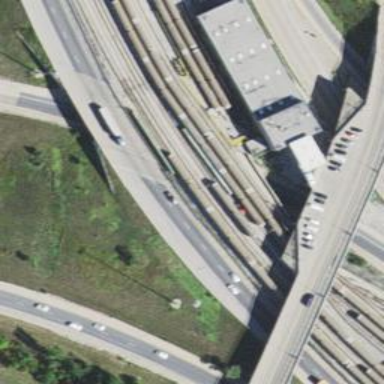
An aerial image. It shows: Bridge over electrified rail tracks leading to yard.